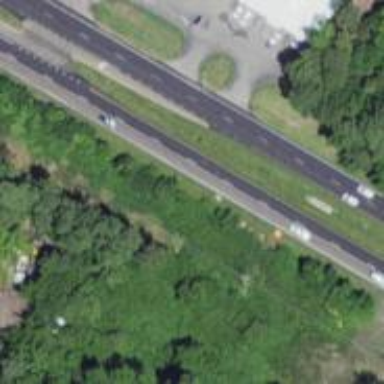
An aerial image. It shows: Asphalt trunk highway.